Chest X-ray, PA view. Patient: 65 years old, sex F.
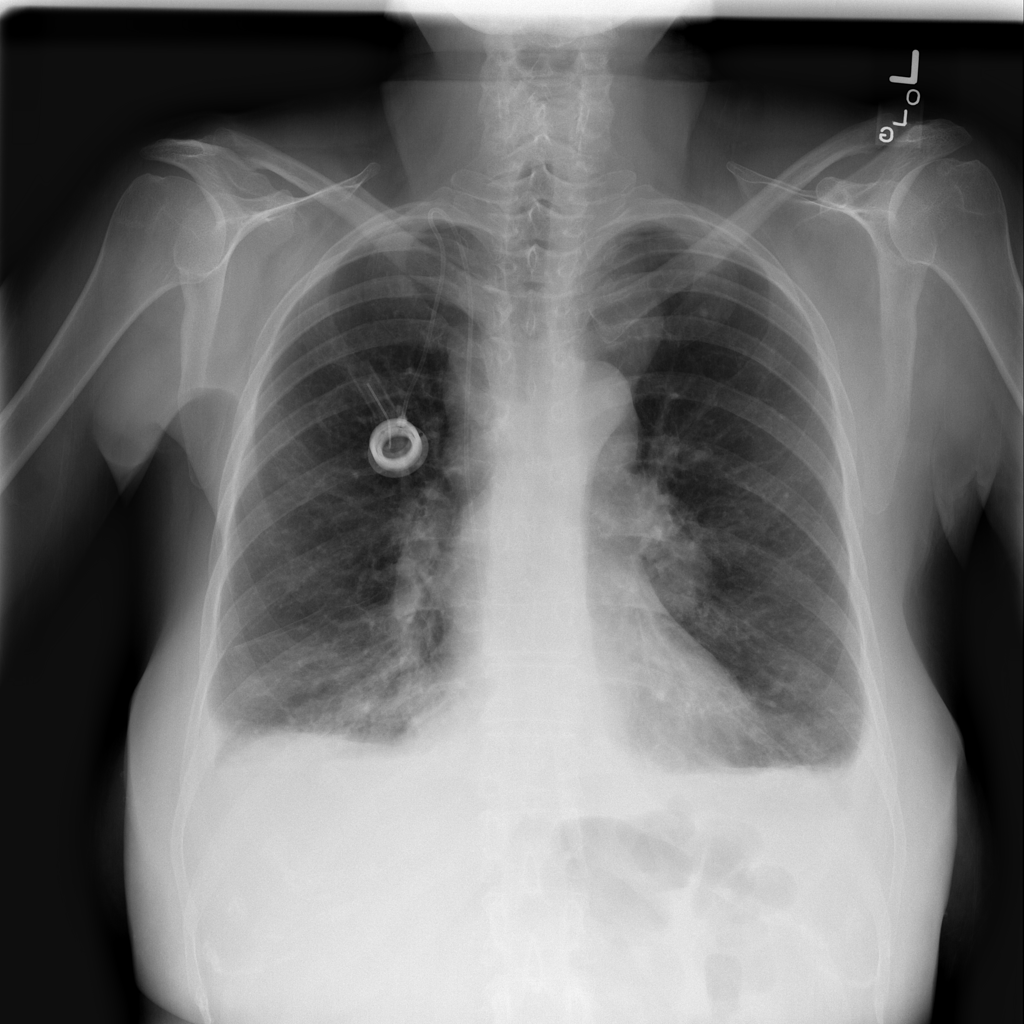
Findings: Effusion, Infiltration